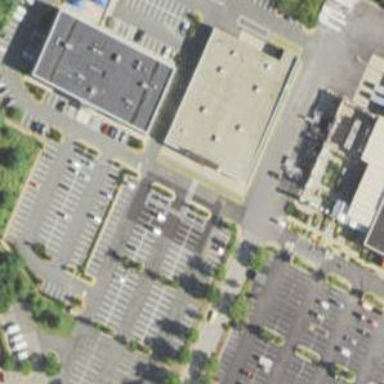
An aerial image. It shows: Parking space.